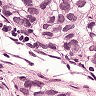
Metastatic tissue present: yes